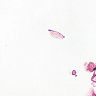
Metastatic tissue present: no